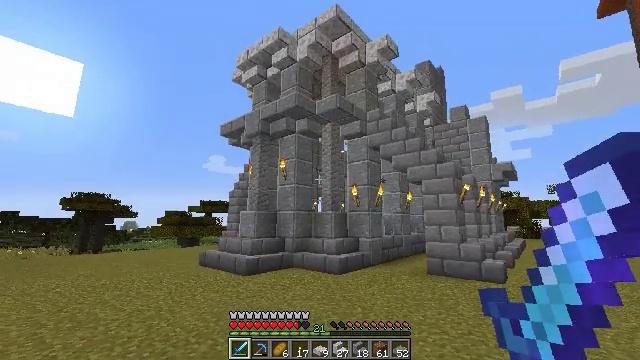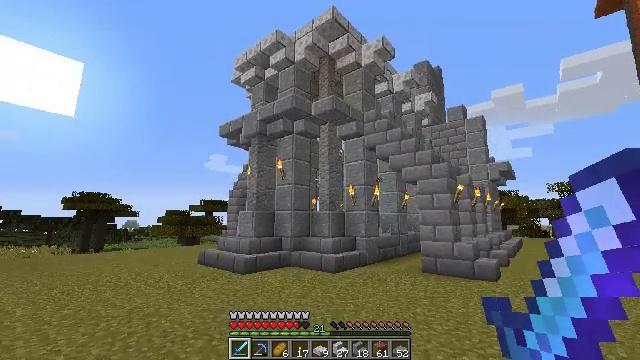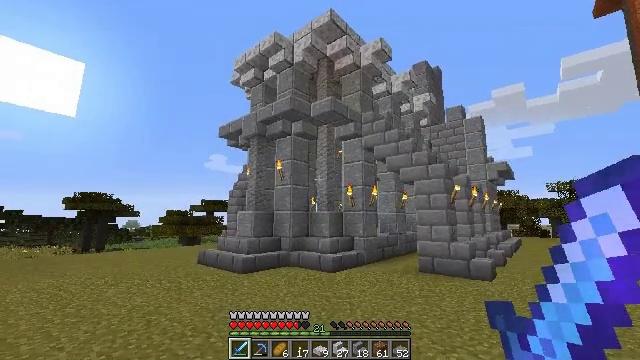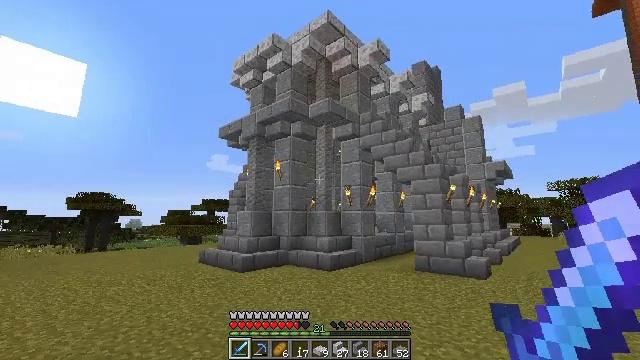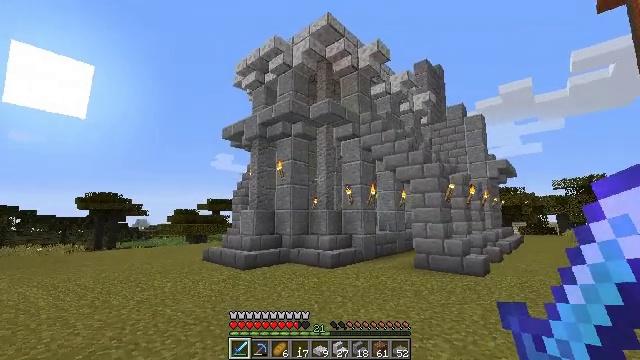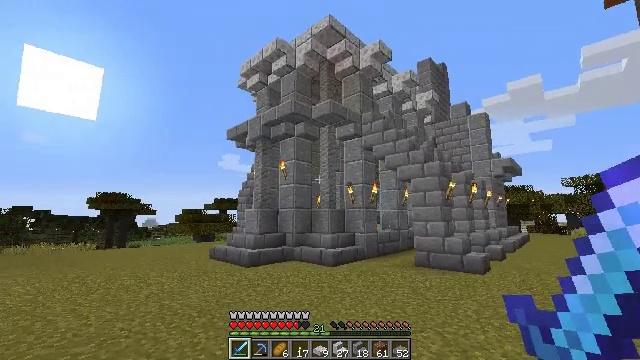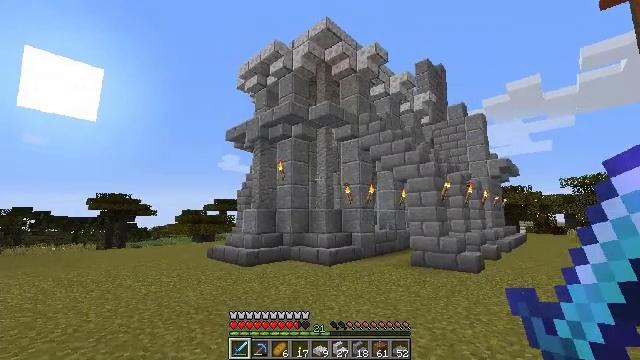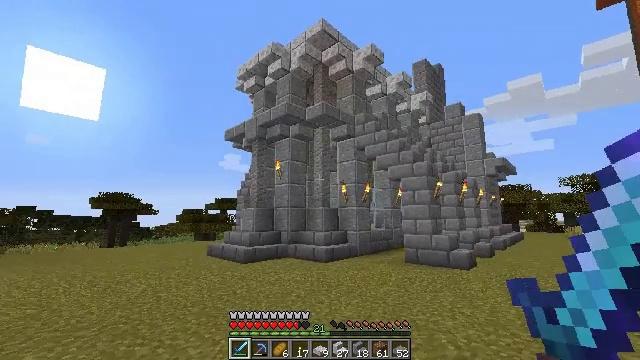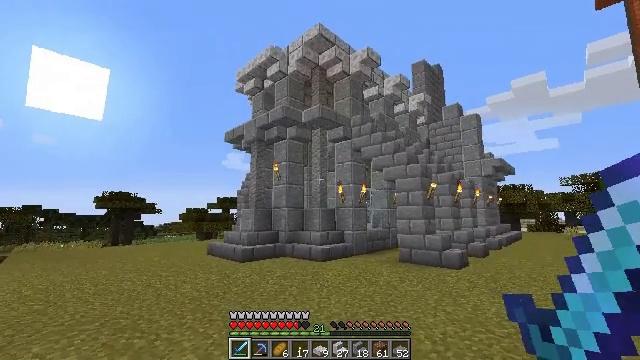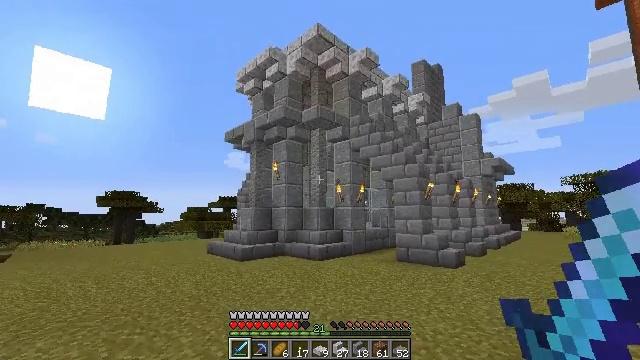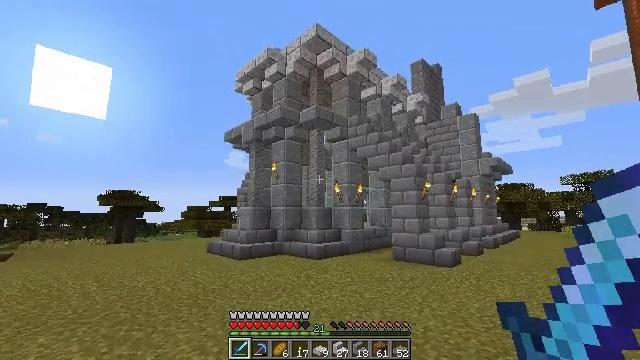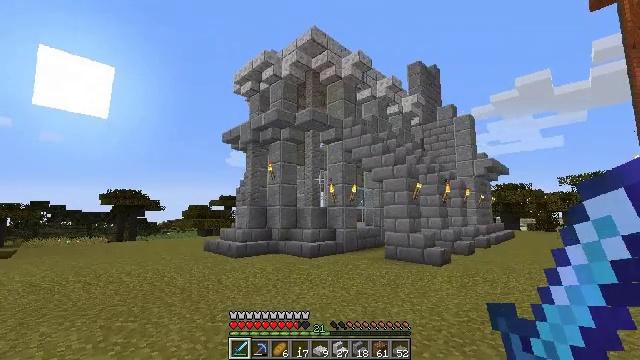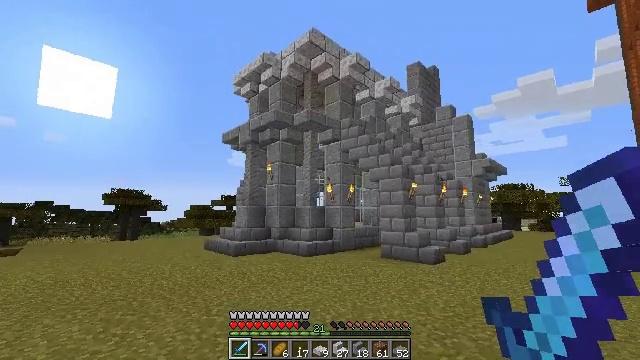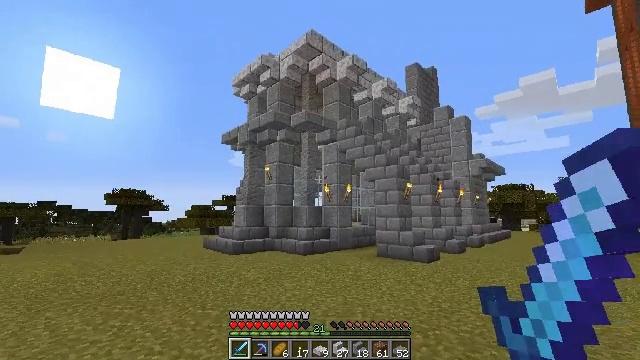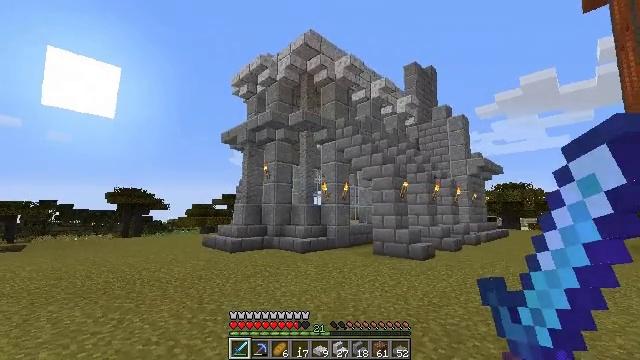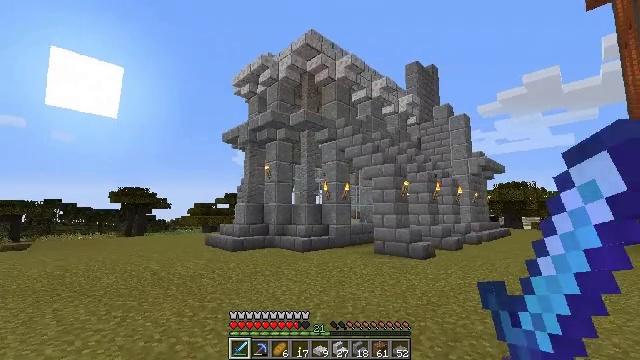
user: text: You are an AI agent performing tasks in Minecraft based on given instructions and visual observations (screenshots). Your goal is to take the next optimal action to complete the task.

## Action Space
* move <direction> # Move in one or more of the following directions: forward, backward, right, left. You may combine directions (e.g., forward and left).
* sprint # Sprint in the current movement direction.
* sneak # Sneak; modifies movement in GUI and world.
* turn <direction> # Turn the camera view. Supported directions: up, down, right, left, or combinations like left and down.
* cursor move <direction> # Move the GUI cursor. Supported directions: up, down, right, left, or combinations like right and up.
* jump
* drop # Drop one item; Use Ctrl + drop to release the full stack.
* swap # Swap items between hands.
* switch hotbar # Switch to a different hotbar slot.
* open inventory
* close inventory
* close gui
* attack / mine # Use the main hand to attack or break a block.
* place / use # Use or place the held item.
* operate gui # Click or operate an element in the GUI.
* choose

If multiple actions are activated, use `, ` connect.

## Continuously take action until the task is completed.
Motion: motion action
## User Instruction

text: Collect fragments by breaking the glass pane.
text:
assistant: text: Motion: move back and move right
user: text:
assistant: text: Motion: move back and move right
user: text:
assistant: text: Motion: move back and move right
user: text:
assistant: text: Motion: move back and move right, turn left
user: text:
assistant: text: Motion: move back and move right, turn left
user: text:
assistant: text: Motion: move back and move right
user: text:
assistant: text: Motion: move back and move right
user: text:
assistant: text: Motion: move back and move right
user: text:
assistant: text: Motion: move back and move right
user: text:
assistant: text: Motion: move back and move right
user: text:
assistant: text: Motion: move back and move right
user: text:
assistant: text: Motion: move back and move right
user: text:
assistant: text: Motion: move back and move right
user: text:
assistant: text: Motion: move back and move right
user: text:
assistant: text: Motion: move back and move right
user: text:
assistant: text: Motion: move back and move right
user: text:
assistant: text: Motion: move back and move right, turn left
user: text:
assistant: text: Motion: move back and move right, turn left
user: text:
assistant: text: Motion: move back and move right
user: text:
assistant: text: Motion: move back and move right
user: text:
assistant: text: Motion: move back and move right
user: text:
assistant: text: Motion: move back and move right
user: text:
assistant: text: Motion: move back and move right
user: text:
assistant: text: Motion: move back and move right
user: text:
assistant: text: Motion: move back and move right
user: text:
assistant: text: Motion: move back and move right
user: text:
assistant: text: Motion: move back and move right
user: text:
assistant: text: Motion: move back and move right
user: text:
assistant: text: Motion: move back and move right
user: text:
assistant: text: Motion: move back and move right